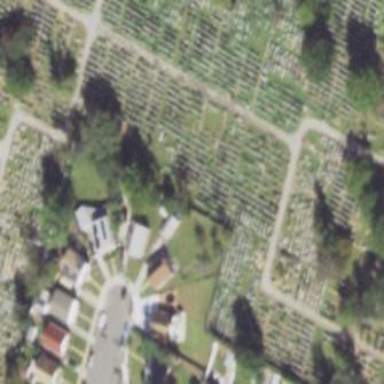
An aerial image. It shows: Sector within cemetery.